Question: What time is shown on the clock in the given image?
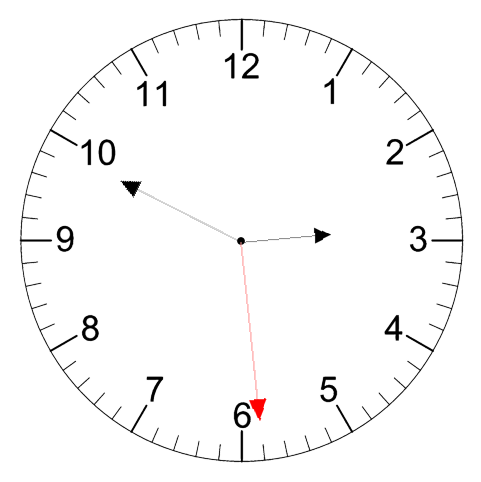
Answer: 02:49:29